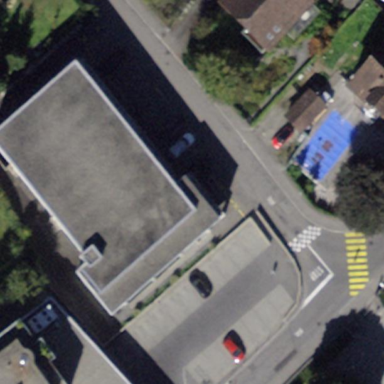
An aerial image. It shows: Cinema building.